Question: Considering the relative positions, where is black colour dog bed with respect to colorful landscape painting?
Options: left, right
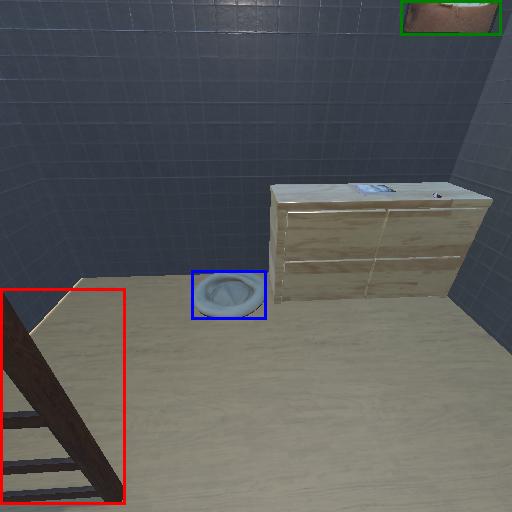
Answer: left